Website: crate-barrel
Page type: payment
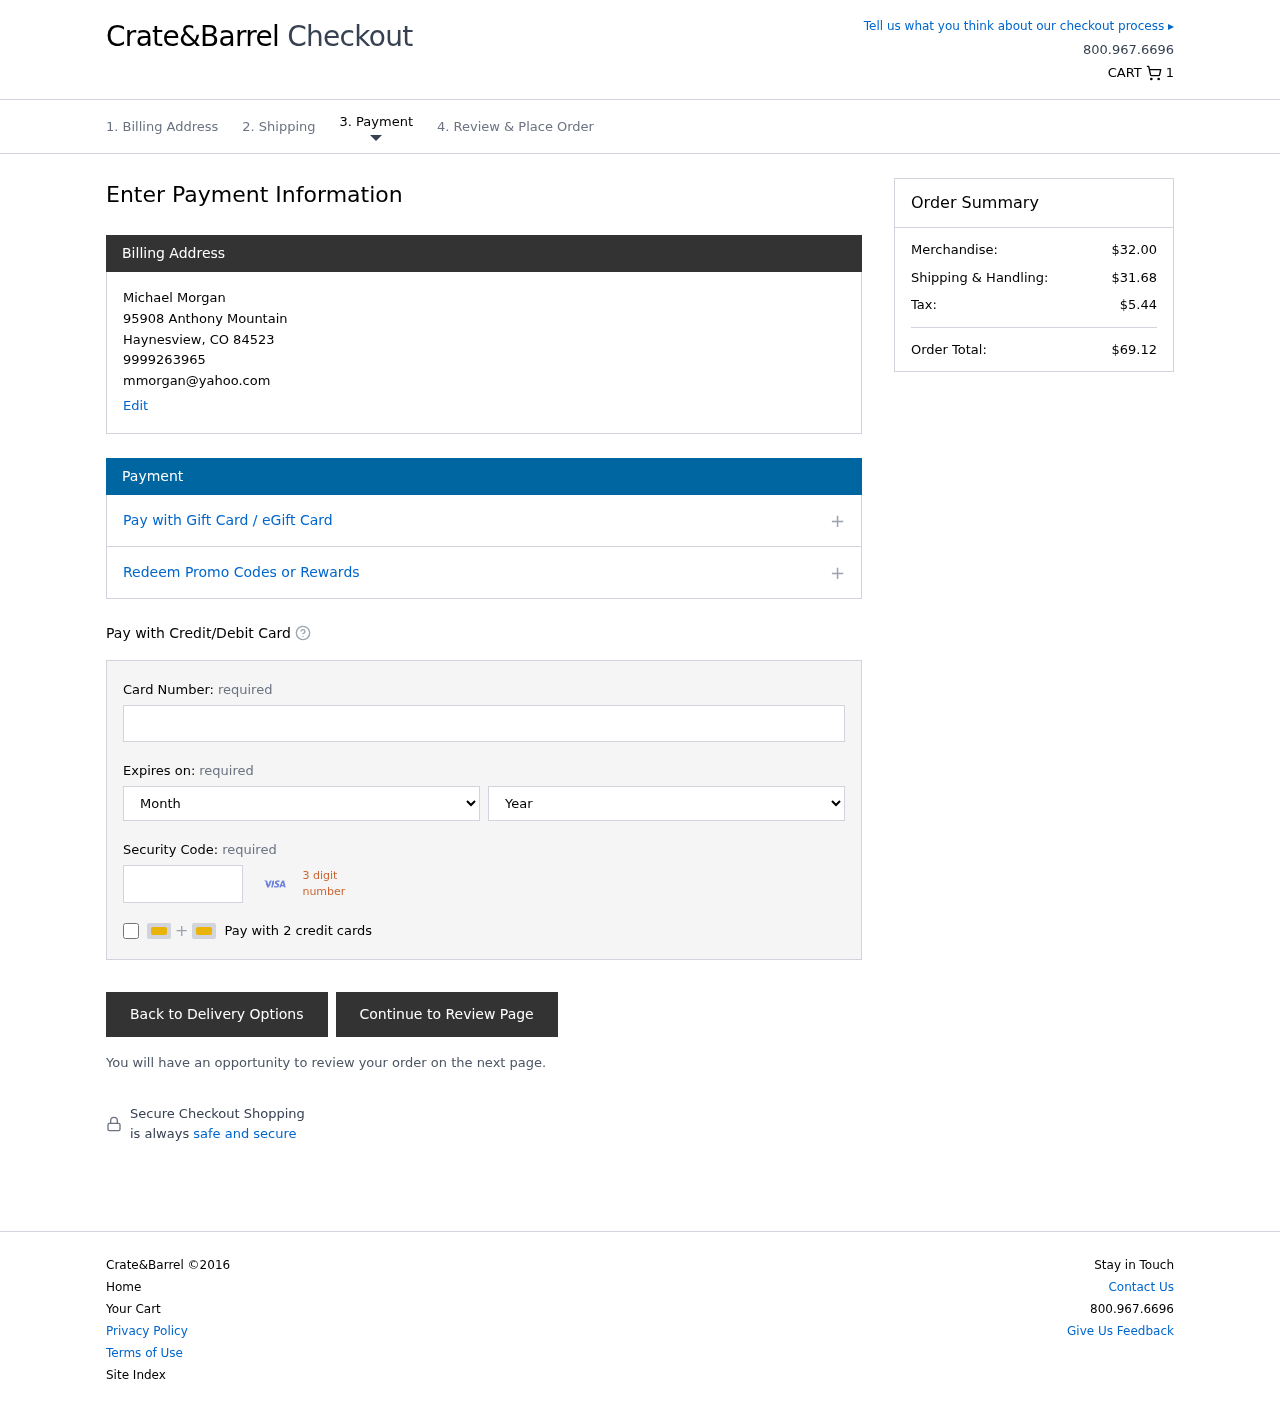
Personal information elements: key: PII_CARD_CVV
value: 176
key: PII_CARD_EXPIRY_MONTH
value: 05
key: PII_CARD_EXPIRY_YEAR
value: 27
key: PII_CARD_NUMBER
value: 4557 2149 9546 5131
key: PII_CITY
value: Haynesview
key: PII_EMAIL
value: mmorgan@yahoo.com
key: PII_FULLNAME
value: Michael Morgan
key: PII_PHONE
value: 9999263965
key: PII_POSTCODE
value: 84523
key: PII_STATE_ABBR
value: CO
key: PII_STREET
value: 95908 Anthony Mountain
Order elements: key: ORDER_NUM_ITEMS
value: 1
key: ORDER_SUBTOTAL
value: $32.00
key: ORDER_SHIPPING_COST
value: $31.68
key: ORDER_TAX
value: $5.44
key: ORDER_TOTAL
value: $69.12